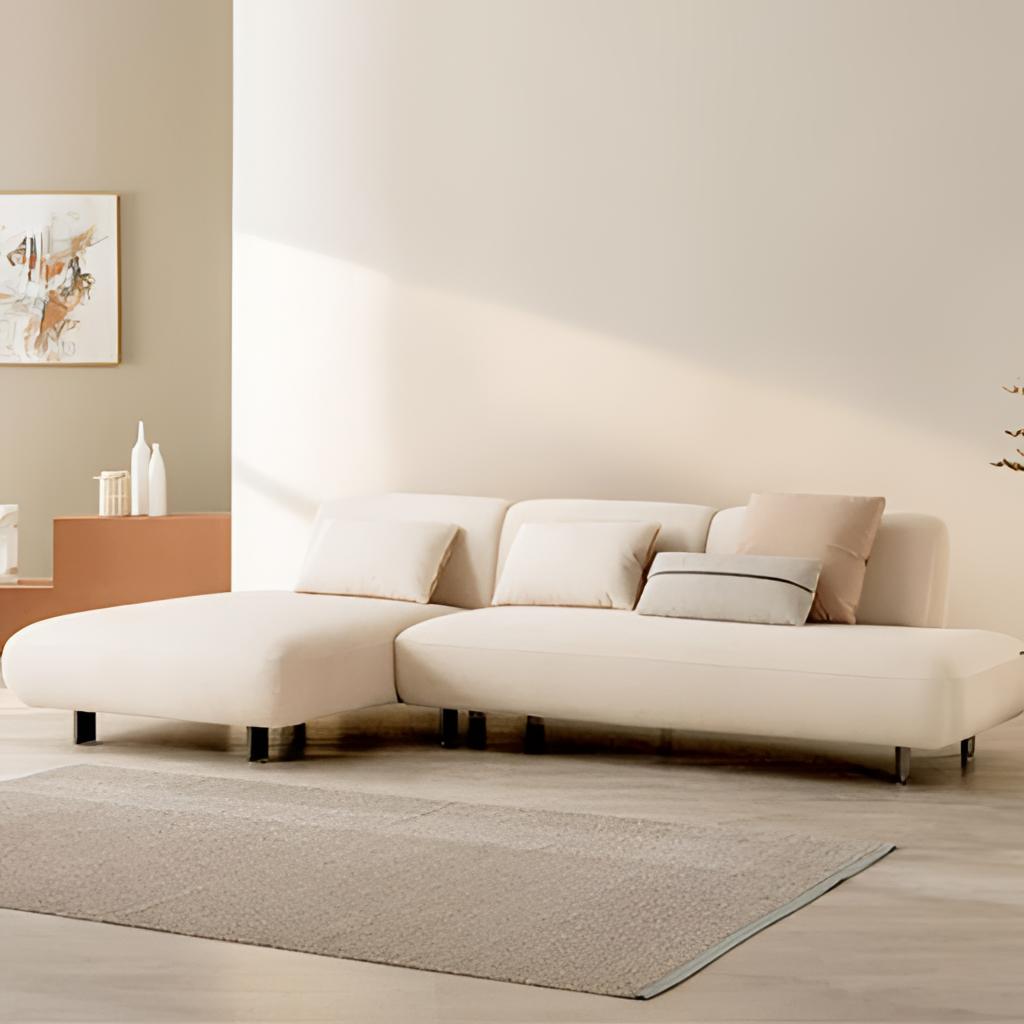
beige fabric sectional sofa, living room, contemporary, beige wood flooring, with plank pattern, beige paint wallpaper, with solid pattern